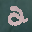
Label: 2